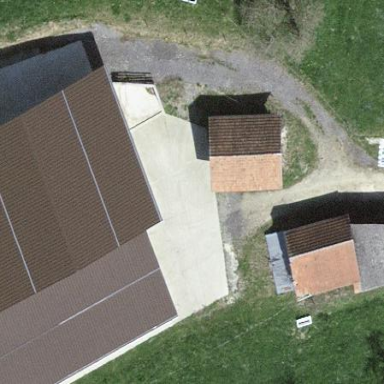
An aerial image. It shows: Farmyard area.